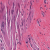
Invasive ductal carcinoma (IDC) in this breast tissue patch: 0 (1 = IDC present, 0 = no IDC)